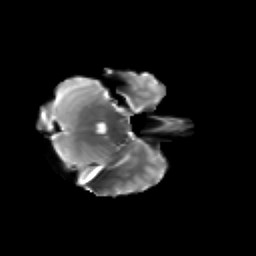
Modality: T2w
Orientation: axial
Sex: female
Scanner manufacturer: siemens
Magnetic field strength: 3 T
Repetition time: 5 s
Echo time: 0.071 s